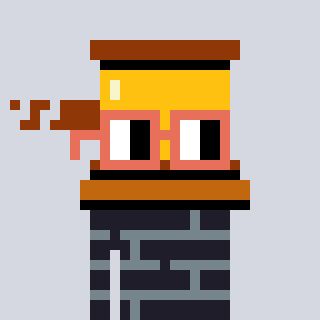
a pixel art character with square orange glasses, a gavel-shaped head and a grayscale-colored body on a cool background